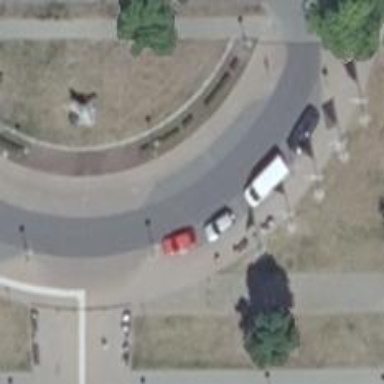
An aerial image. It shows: Parallel street side parking with sett surface.